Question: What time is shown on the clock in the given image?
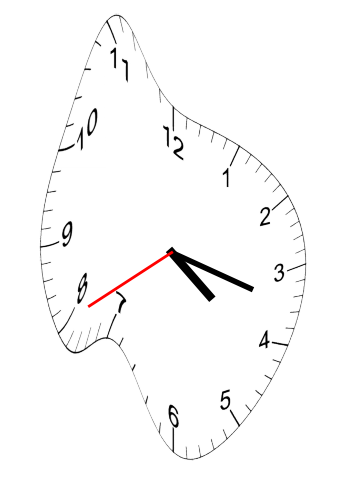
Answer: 04:17:40